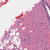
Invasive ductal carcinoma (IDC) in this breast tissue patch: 1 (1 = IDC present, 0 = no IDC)